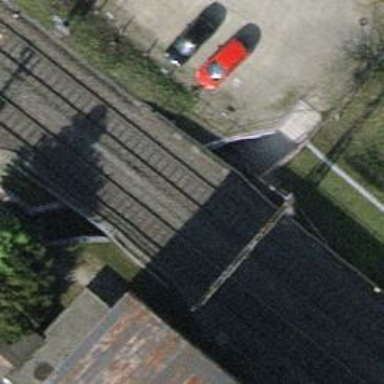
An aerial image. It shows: Footway tunnel.